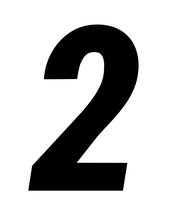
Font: Roboto-Italic_Condensed_ExtraBold_Italic